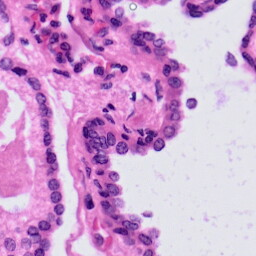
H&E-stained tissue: Prostate